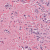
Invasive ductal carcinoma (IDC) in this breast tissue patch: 1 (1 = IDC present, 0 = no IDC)